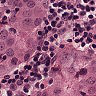
Metastatic tissue present: yes